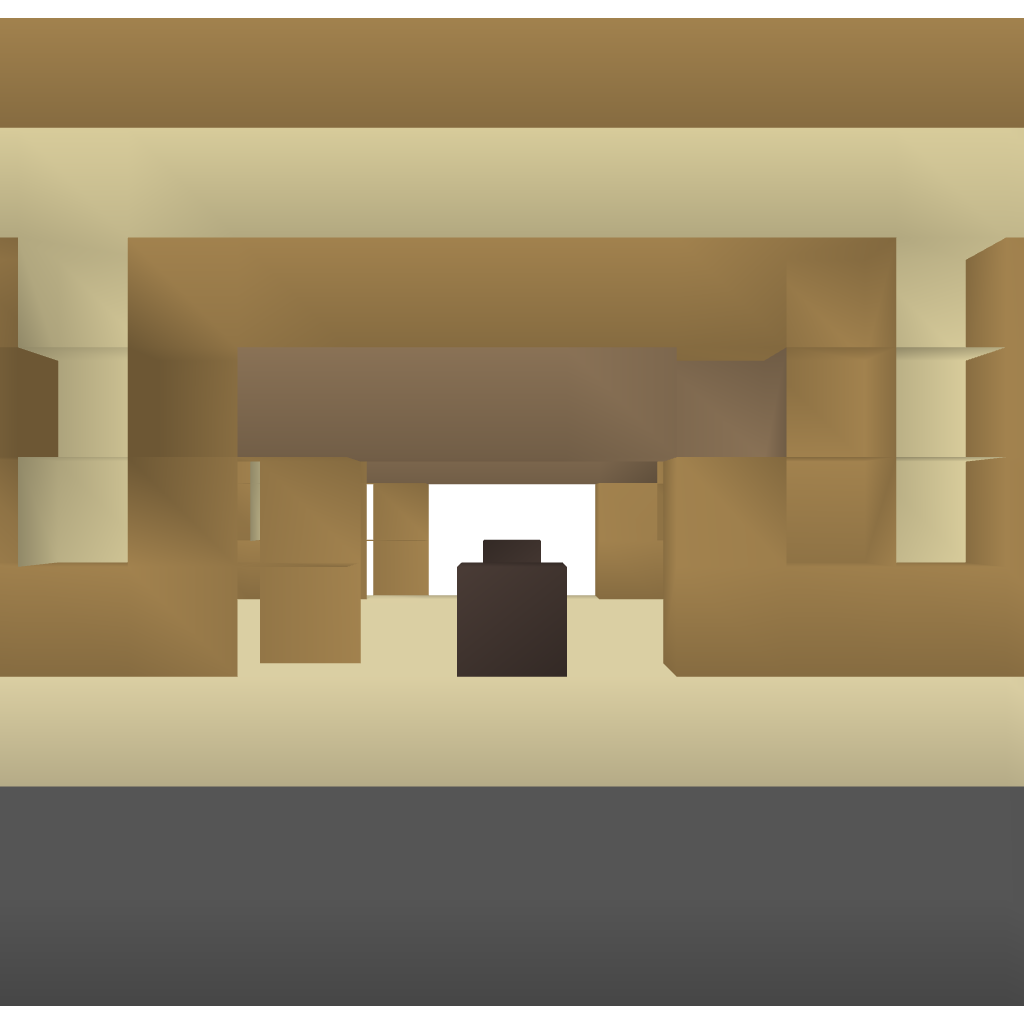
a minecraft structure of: Meditation House (Trap)